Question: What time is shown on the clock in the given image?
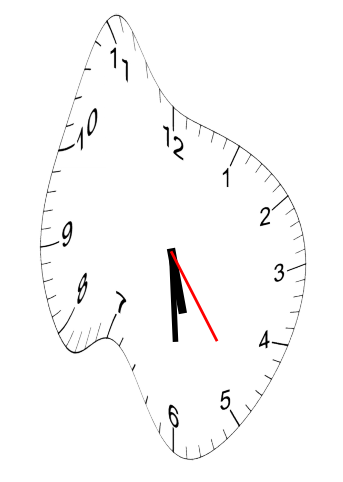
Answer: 05:29:24